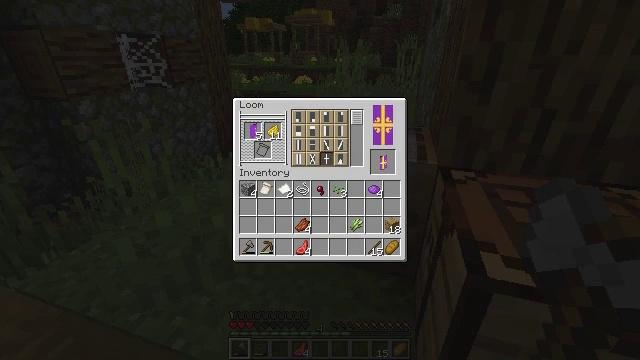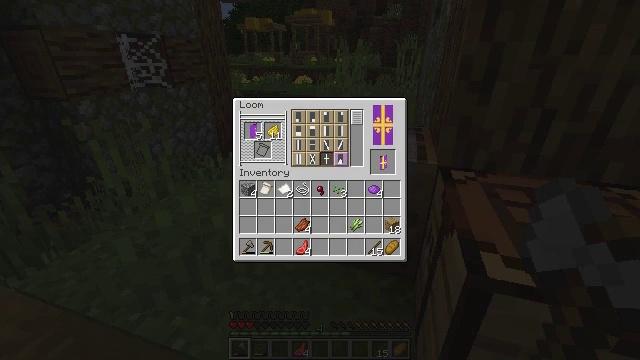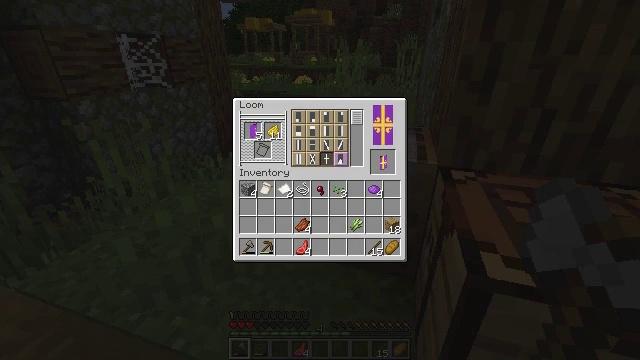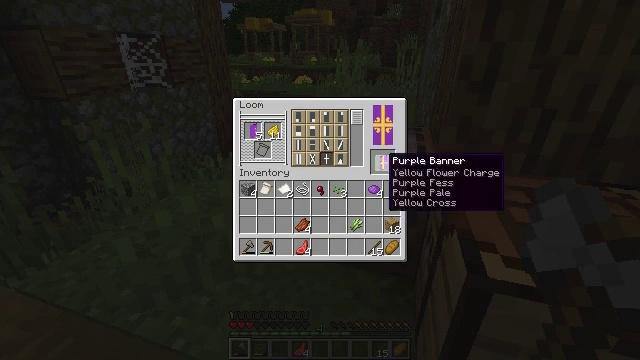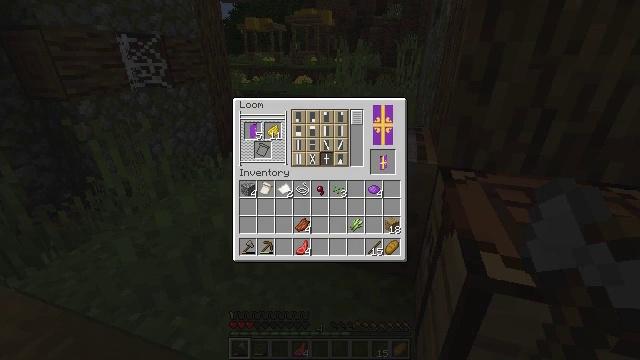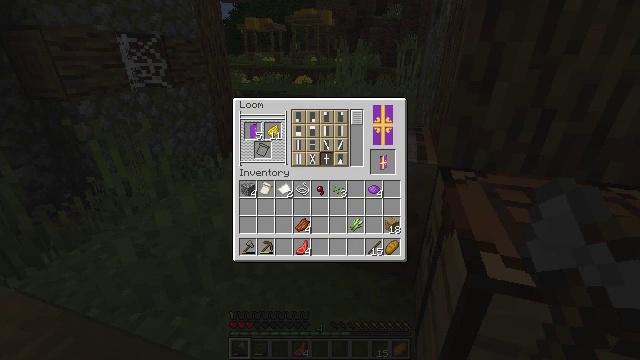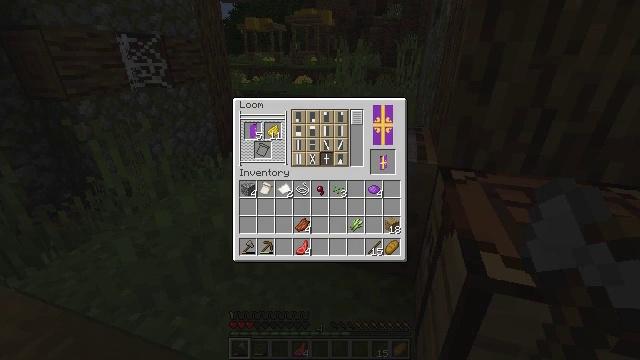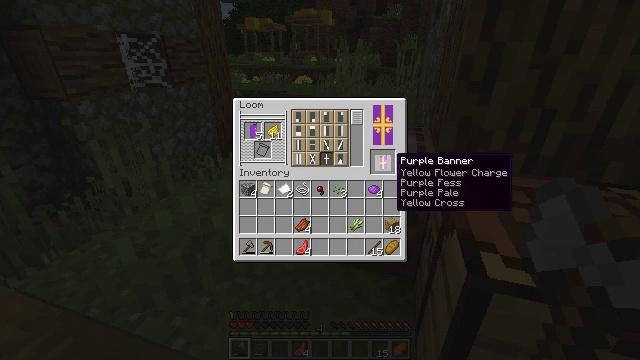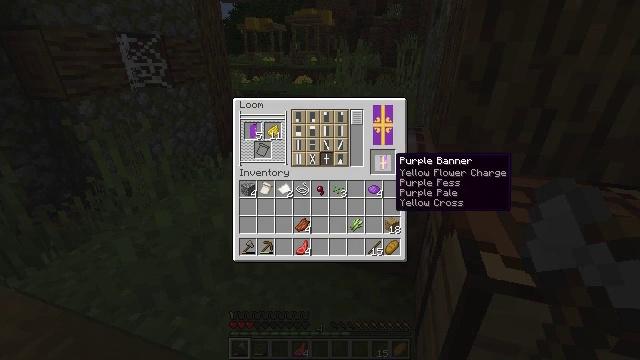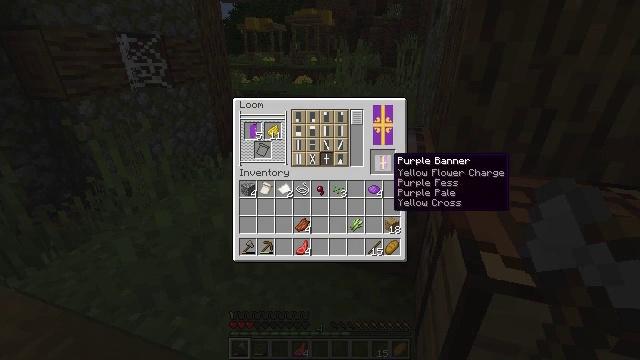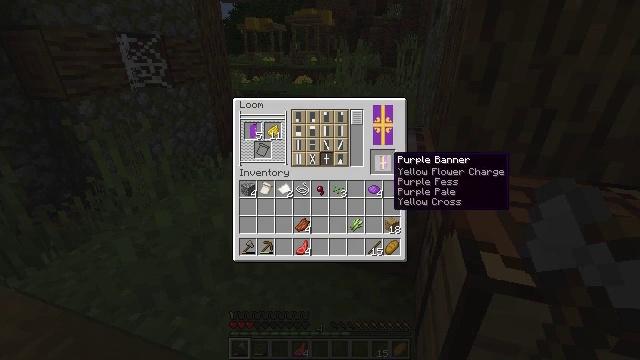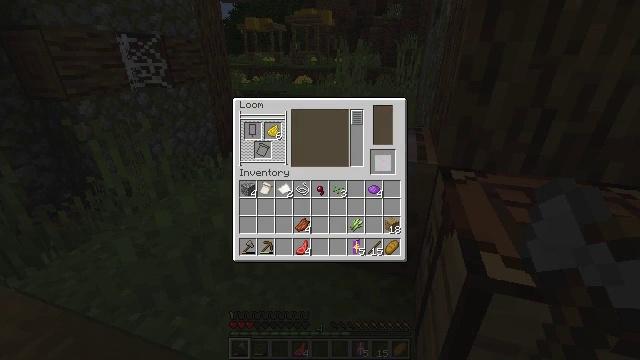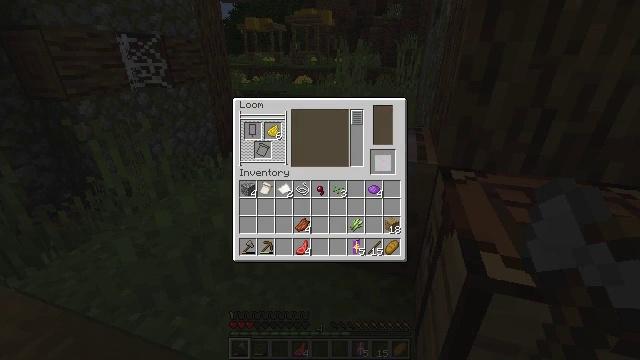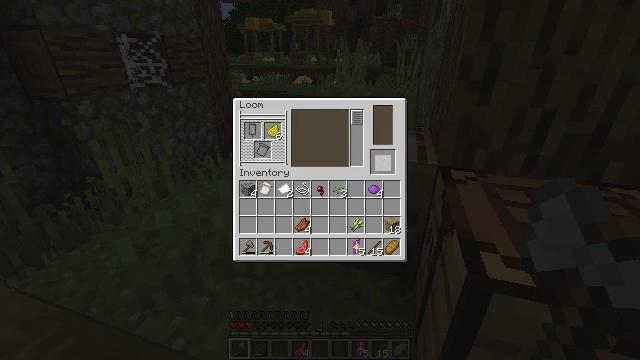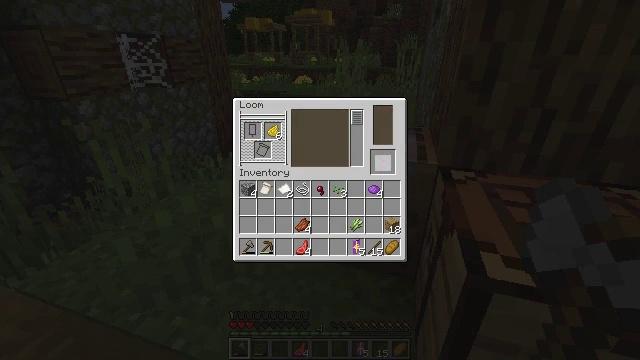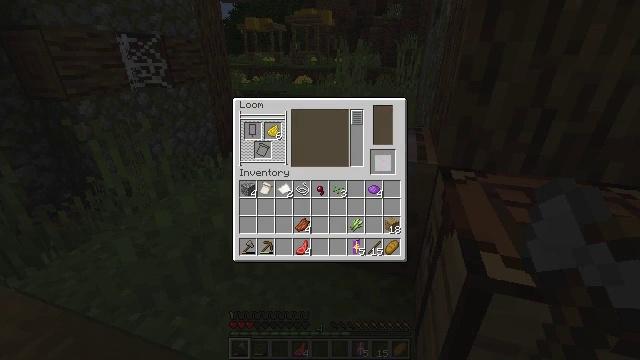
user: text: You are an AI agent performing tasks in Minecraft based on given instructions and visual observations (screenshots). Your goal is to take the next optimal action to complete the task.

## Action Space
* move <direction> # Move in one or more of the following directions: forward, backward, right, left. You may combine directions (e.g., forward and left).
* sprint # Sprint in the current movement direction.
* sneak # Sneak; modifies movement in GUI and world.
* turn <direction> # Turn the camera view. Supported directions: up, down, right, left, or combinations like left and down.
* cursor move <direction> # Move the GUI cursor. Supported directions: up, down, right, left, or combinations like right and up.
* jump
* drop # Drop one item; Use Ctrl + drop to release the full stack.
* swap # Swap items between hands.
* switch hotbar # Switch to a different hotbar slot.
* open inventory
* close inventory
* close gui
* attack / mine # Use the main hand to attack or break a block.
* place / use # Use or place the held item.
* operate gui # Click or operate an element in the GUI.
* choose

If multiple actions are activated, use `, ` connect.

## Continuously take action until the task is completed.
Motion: motion action
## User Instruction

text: Gather some white terracotta for building.
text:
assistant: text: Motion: cursor move right
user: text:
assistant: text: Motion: no_op
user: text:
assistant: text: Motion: cursor move right and down
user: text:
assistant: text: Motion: cursor move right
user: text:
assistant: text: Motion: no_op
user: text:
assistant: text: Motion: sneak
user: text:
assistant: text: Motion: sneak
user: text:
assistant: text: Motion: sneak
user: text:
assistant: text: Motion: sneak
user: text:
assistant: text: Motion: sneak
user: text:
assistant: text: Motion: sneak, operate gui
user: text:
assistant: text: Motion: sneak, operate gui
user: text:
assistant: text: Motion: sneak, operate gui
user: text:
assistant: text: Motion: sneak
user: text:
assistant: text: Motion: sneak
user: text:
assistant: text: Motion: no_op
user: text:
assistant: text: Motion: no_op
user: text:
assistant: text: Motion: no_op
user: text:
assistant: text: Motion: no_op
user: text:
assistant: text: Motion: no_op
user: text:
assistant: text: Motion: no_op
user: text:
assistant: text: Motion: no_op
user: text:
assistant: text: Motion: no_op
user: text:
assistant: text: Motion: close gui
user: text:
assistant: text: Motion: no_op
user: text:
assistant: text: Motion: turn left
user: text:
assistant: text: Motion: turn left and up
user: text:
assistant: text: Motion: turn left and up
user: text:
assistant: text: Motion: turn left and up
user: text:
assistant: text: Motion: no_op